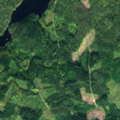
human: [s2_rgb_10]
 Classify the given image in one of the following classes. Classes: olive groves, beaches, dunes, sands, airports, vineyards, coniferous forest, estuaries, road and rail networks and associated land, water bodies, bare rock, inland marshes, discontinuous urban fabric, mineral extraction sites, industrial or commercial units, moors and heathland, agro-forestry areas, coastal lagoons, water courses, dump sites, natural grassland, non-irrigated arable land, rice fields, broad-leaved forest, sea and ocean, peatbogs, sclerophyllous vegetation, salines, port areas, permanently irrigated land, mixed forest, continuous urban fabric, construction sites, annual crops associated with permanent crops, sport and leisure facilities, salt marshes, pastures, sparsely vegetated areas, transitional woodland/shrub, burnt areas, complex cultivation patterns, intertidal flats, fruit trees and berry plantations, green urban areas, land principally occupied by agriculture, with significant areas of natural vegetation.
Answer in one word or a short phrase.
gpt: broad-leaved forest, coniferous forest, mixed forest